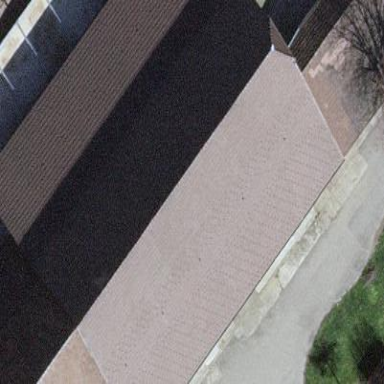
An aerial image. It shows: Farm building.